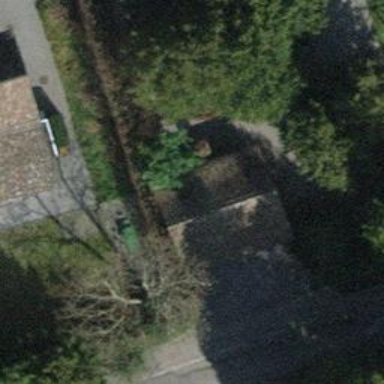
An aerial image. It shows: Group of garages.